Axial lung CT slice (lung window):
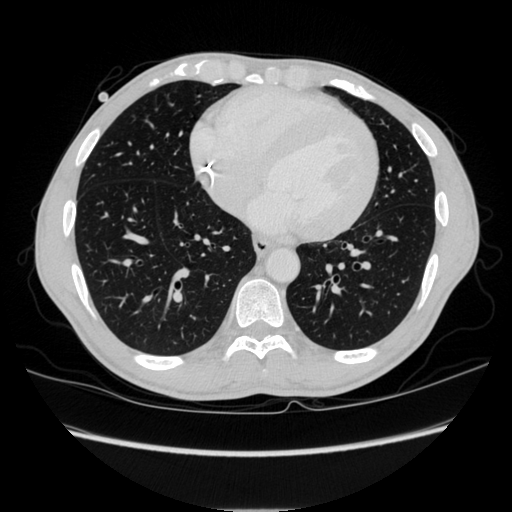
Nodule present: no